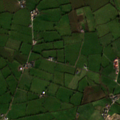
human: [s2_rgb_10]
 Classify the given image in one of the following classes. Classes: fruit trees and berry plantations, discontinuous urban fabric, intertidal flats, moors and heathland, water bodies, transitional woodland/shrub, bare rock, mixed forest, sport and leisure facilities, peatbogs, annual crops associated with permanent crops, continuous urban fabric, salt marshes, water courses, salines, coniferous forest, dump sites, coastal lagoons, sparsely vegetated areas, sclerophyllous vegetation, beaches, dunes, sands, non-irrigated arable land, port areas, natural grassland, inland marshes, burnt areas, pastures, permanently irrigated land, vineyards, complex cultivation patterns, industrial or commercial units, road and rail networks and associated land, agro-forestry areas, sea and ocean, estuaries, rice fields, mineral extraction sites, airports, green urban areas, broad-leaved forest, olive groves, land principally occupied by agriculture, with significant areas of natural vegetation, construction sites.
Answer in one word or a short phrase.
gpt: pastures